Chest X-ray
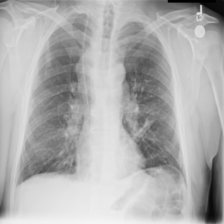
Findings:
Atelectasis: positive
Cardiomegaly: negative
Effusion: negative
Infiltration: negative
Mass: negative
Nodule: negative
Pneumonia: negative
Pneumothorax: negative
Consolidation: negative
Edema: negative
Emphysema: negative
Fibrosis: negative
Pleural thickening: negative
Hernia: negative